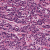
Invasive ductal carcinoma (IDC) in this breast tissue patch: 1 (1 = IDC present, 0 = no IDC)